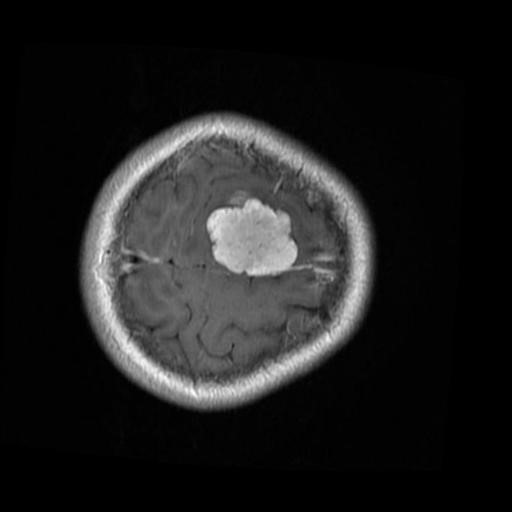
Label: brain_menin